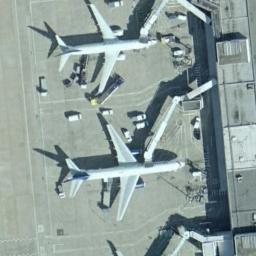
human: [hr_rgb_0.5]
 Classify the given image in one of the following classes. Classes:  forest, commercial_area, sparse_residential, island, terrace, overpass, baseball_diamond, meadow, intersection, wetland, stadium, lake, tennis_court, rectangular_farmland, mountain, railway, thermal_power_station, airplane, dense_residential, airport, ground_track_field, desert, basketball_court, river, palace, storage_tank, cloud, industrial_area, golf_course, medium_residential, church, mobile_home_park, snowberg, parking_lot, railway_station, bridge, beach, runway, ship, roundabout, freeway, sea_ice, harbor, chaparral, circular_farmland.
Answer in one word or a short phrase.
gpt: airplane